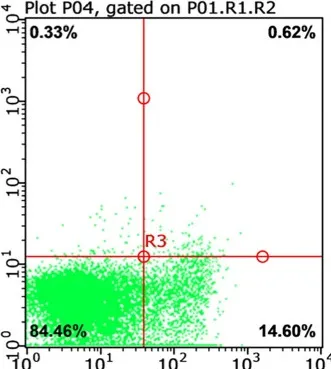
Natural killer cell activity test (reference range: greater than 15.11%). The killing ratio of natural killer cells to target cells in the submitted samples.
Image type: pathology (immunostaining)